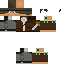
A male human skin with medium skin, wearing brown long hair dressed in a blue hoodie and gray pants, featuring a closed mouth.